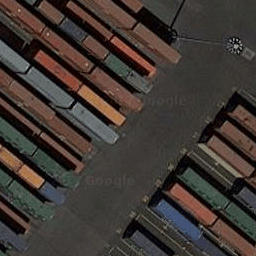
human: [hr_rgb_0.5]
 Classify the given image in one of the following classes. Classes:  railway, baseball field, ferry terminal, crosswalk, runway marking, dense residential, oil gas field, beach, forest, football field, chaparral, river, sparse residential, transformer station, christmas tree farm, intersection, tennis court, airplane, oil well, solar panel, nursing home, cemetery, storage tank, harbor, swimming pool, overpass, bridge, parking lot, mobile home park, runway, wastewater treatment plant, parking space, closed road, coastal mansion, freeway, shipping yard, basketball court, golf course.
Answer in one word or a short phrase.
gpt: shipping yard